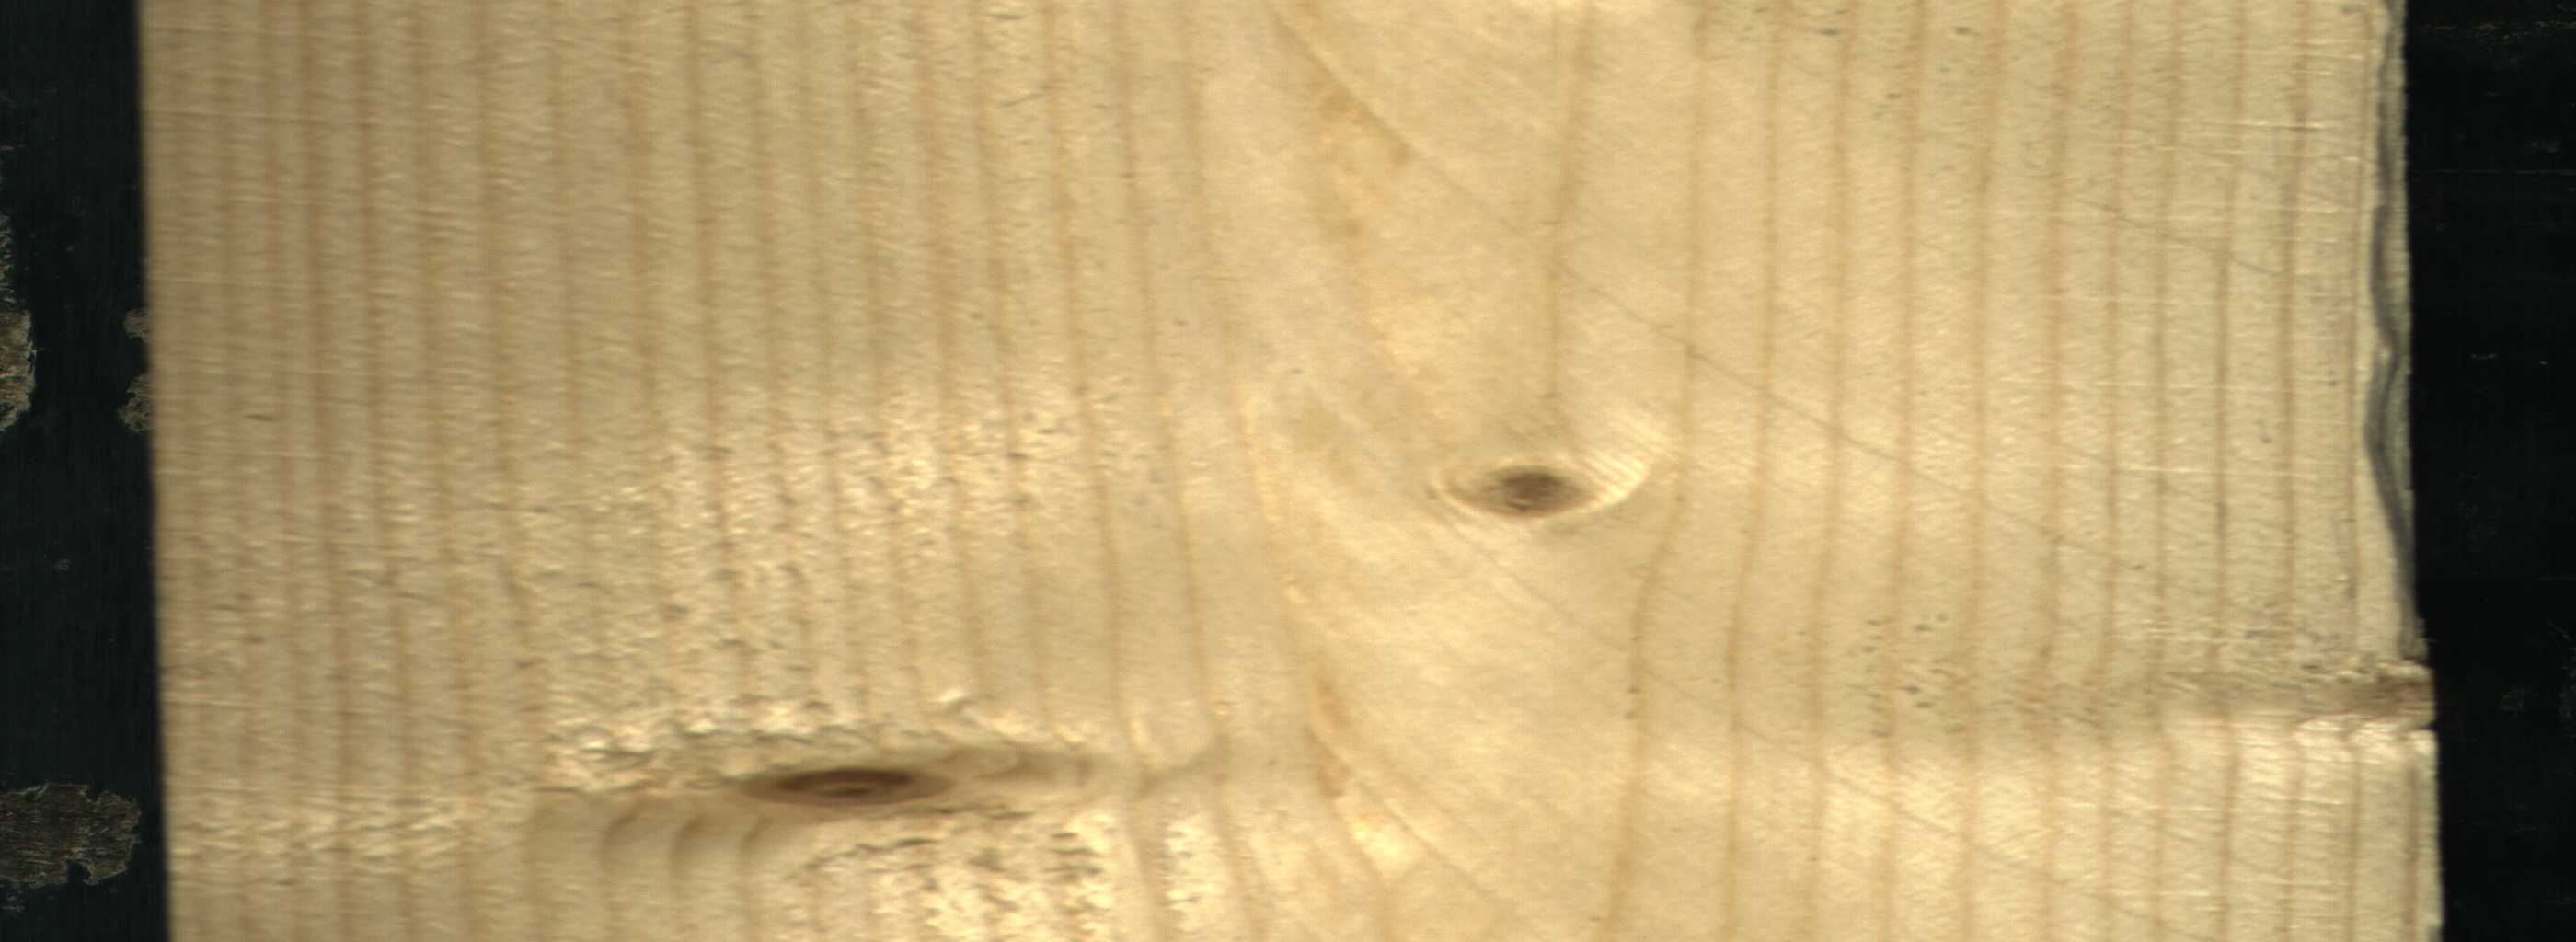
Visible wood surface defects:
Live_Knot
Live_Knot